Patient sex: M
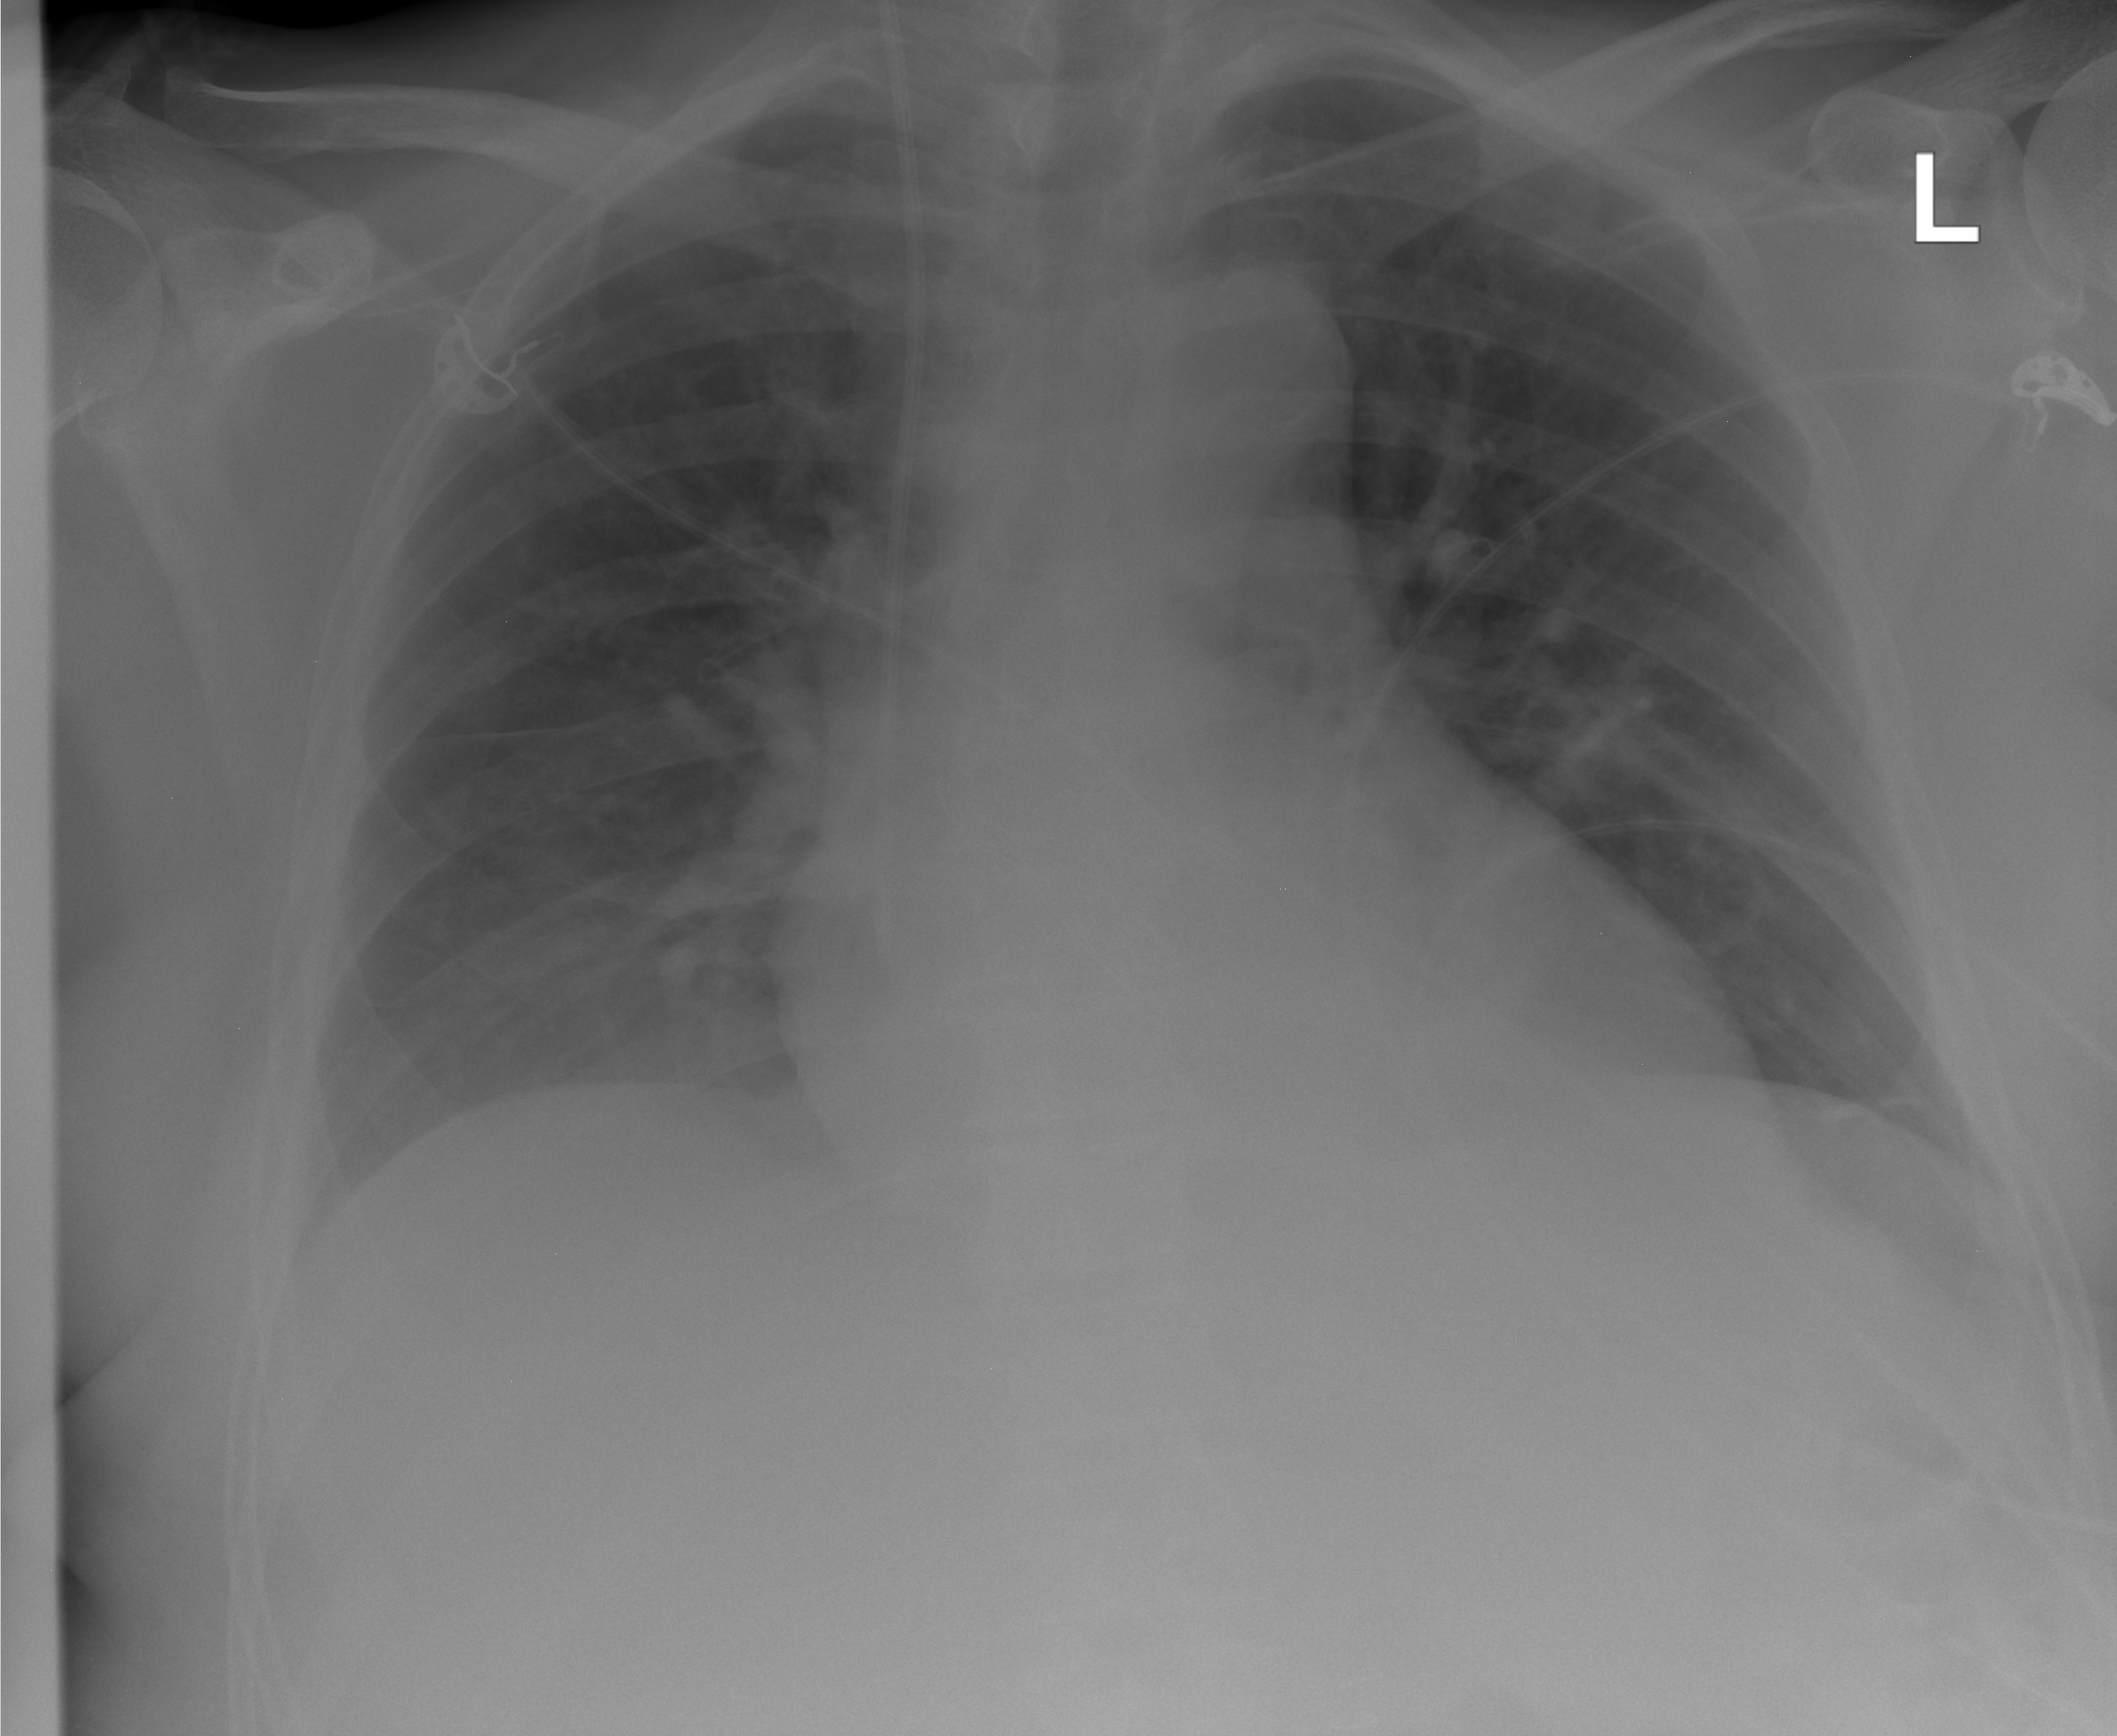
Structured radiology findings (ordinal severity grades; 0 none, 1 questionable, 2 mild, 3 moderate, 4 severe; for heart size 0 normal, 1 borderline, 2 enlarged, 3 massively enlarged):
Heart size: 0
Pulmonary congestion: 0
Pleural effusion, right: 0
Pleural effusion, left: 0
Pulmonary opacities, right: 0
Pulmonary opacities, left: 0
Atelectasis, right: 2
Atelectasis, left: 0